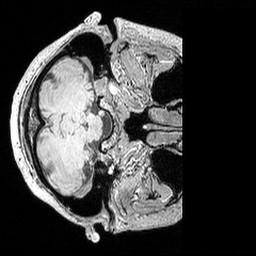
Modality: MP2RAGE
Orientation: axial
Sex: female
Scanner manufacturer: siemens
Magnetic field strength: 3 T
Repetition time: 5 s
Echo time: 0.00292 s